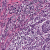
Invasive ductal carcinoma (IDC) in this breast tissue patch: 1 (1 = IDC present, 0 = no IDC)